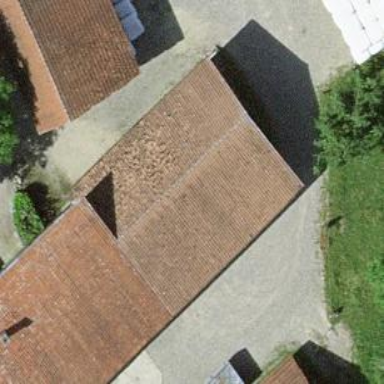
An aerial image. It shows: Sty building.